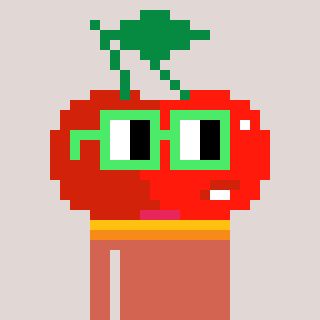
a pixel art character with square light green glasses, a cherry-shaped head and a peachy-colored body on a warm background